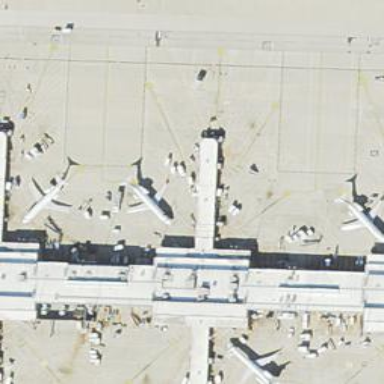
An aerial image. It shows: Airport gate.